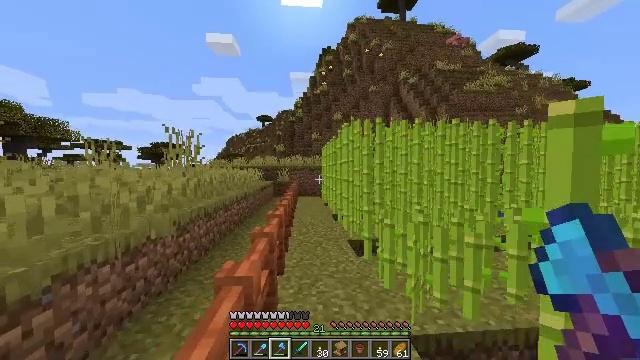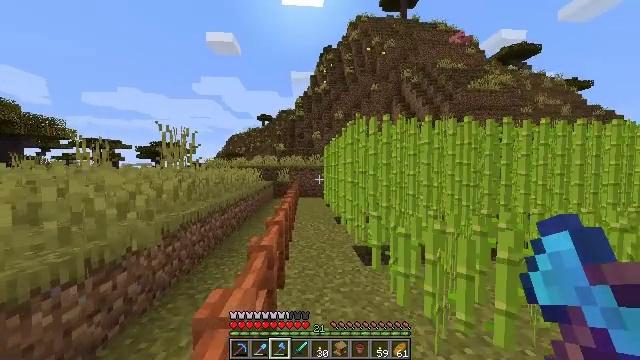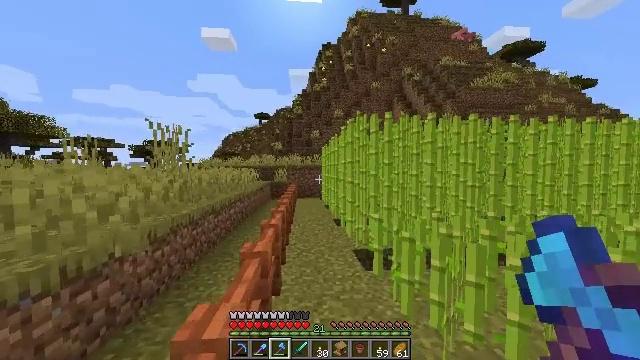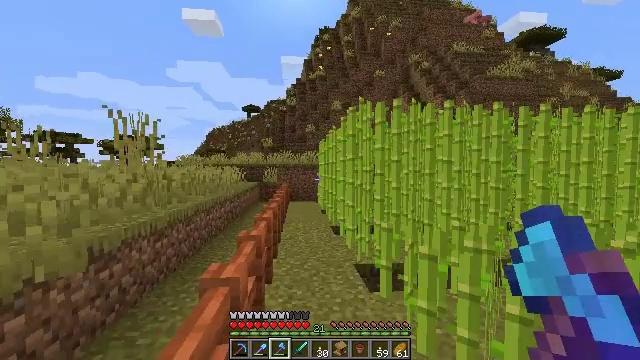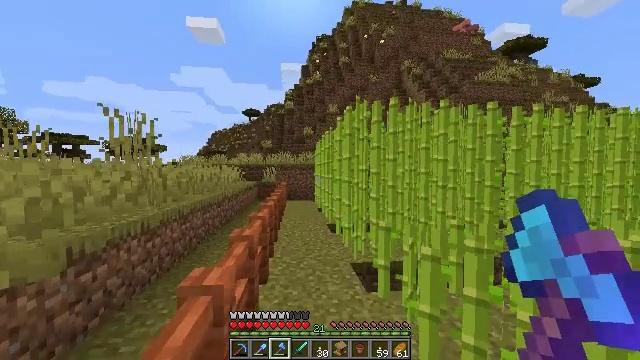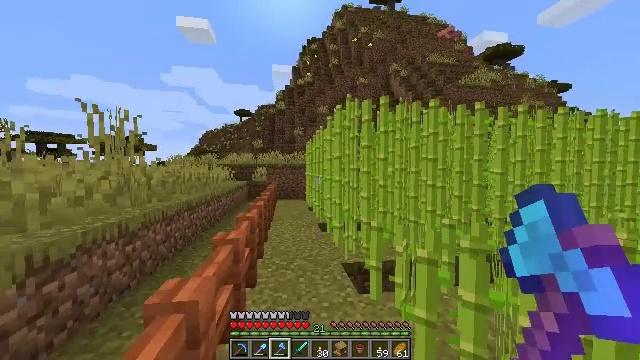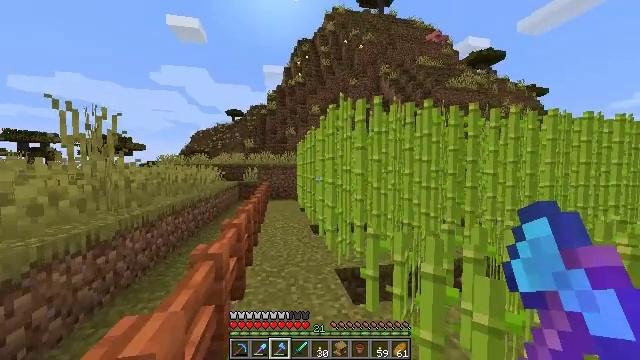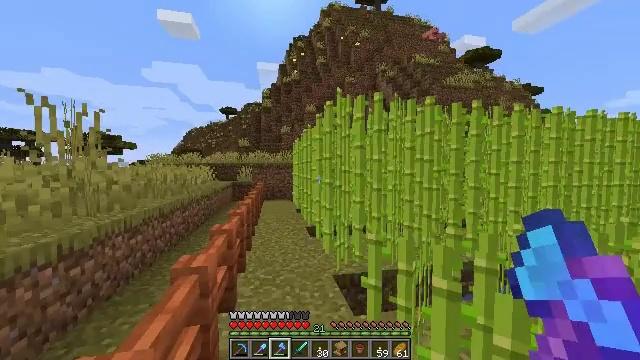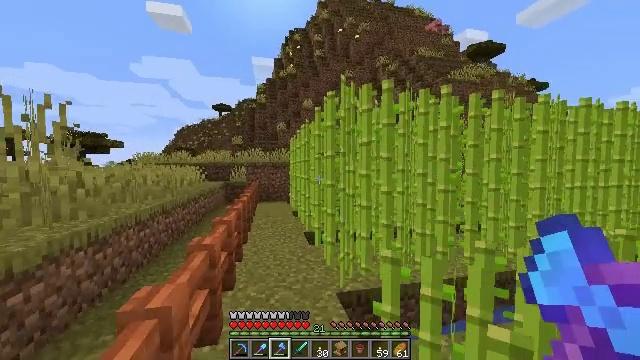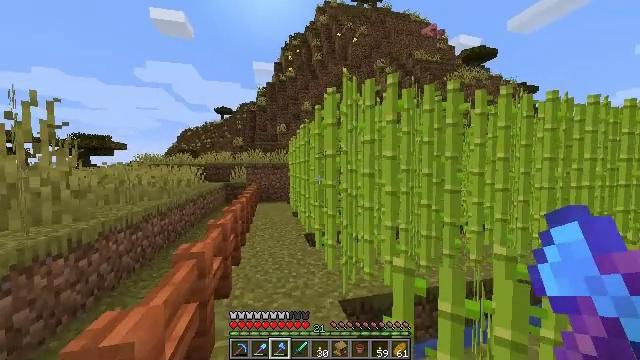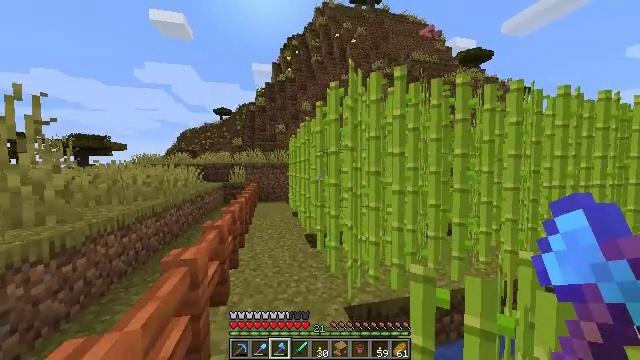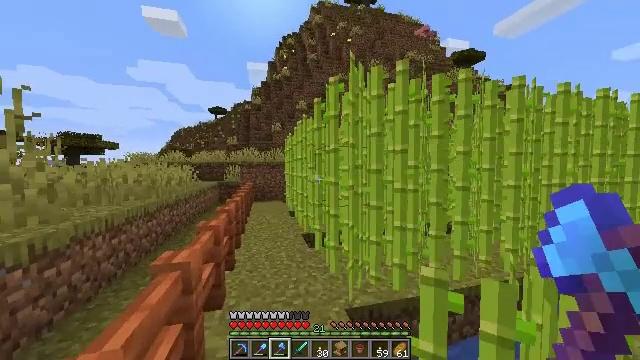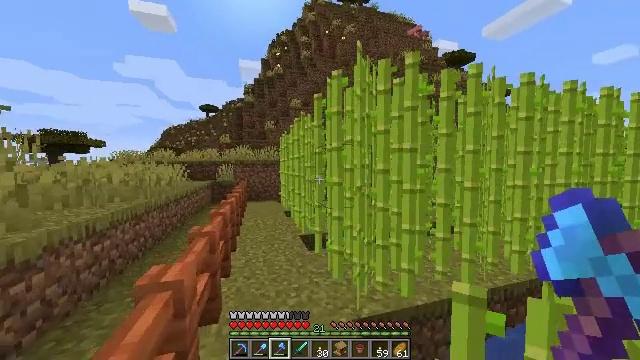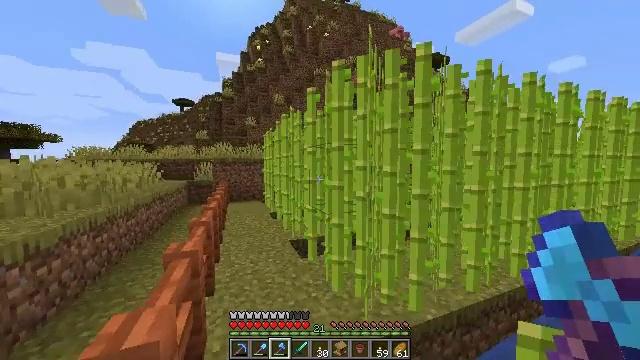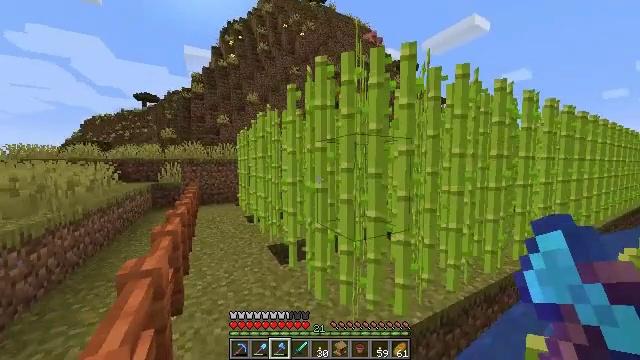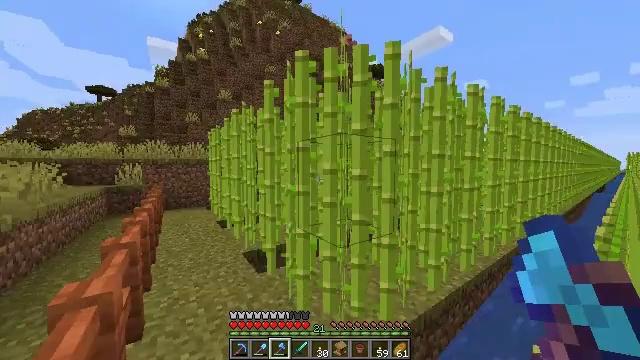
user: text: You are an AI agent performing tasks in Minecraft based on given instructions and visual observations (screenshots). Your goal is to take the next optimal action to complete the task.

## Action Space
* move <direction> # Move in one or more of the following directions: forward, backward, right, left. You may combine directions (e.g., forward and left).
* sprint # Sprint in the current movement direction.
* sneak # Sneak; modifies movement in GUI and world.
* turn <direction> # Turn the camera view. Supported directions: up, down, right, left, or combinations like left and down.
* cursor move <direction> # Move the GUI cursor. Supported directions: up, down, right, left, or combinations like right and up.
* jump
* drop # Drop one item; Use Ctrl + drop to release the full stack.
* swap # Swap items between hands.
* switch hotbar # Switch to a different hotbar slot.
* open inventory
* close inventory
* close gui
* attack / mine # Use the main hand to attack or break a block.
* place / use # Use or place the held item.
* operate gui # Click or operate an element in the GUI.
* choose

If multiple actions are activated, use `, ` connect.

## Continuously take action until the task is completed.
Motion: motion action
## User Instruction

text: Mine the sugar cane near rivers.
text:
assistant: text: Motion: move forward and move left, sprint
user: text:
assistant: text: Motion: move forward, sprint
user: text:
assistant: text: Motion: move forward, sprint
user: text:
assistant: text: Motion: move forward, sprint
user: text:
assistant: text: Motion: move forward, sprint, turn right
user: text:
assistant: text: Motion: move forward, sprint, turn right
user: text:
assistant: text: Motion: move forward, sprint, turn right
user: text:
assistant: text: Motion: move forward, sprint
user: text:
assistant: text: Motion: move forward, sprint
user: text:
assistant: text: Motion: move forward and move left, sprint
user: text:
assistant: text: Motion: move forward and move left, sprint, turn right
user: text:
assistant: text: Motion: move forward and move left, sprint, turn right
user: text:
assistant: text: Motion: move forward and move left, turn right
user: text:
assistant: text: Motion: move forward and move left, turn right
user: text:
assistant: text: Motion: move forward and move left, turn right
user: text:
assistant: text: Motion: move forward and move left, turn right
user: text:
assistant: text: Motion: move forward and move left, turn right
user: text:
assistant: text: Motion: move forward and move left, turn right
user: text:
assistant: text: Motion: move forward and move left, turn right
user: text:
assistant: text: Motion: move forward and move left, turn right
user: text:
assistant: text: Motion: move forward and move left, turn right
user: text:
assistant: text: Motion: move forward and move left, turn right
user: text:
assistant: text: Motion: move forward and move left, attack / mine
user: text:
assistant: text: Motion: move forward and move left, attack / mine
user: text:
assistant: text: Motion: move forward, turn down, attack / mine
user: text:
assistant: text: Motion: move forward, turn right, attack / mine
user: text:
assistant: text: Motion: move forward, turn right and up, attack / mine
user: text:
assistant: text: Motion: move forward, turn right, attack / mine
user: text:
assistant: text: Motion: move forward, turn right, attack / mine
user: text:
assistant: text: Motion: move forward, attack / mine